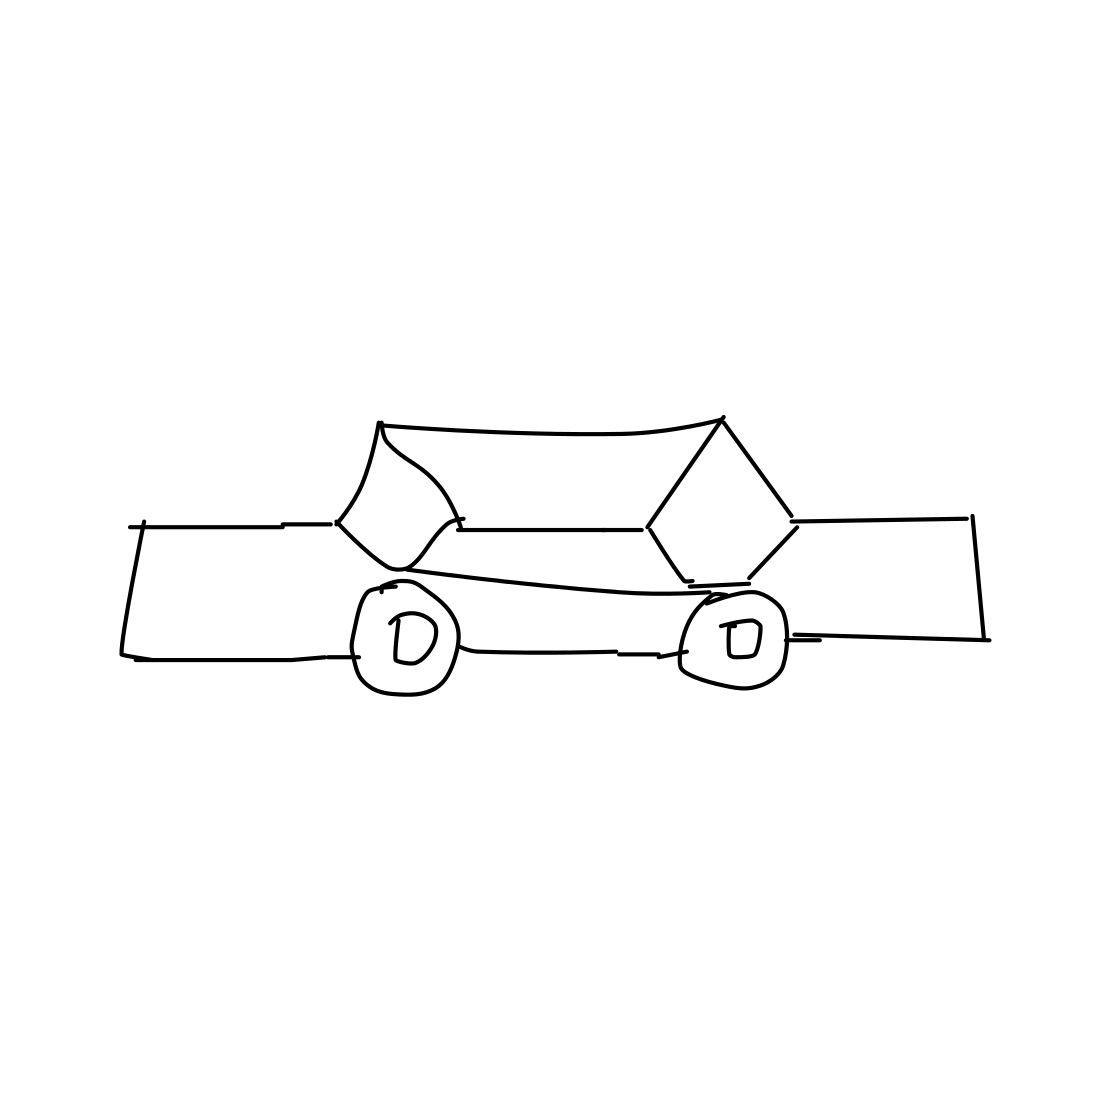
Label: car (sedan)